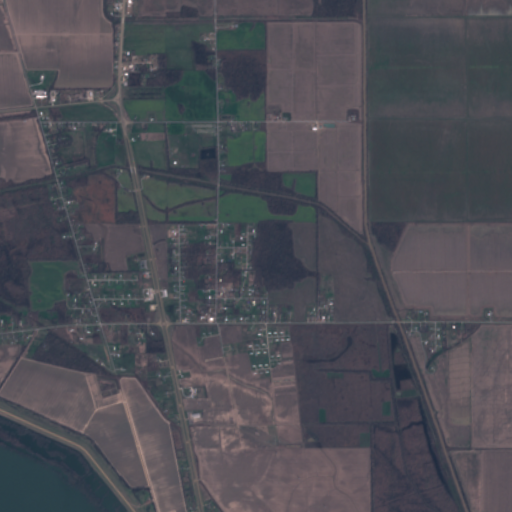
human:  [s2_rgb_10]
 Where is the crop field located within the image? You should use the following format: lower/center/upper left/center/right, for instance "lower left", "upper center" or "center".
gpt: The crop field is located in the center right of the image.
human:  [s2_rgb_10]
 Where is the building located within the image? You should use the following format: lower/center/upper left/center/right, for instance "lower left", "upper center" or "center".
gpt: The building is located in the center right of the image.
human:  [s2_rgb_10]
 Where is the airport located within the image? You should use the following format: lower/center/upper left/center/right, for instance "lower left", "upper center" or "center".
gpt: There is no airport in the image.